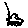
Label: car